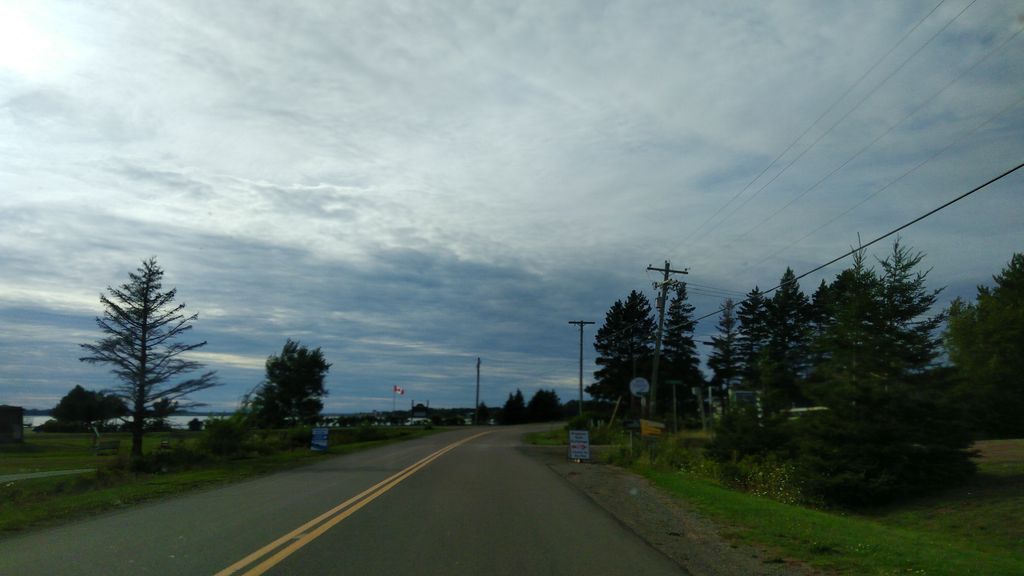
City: charlottetown